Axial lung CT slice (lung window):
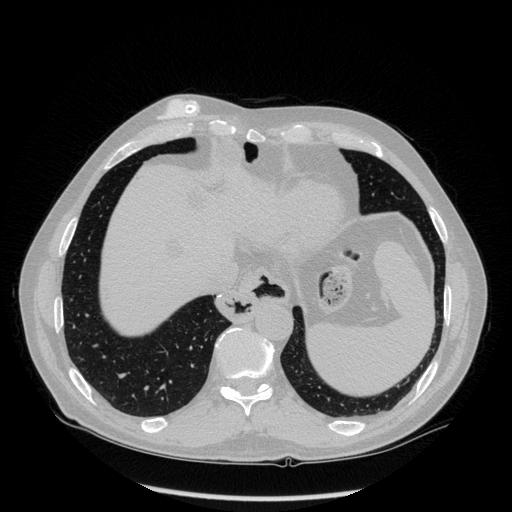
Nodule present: no